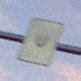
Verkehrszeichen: AnkuendigungOderFortsetzungUmleitungOhnePfeilsymbol
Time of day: SunriseSunset
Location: Outdoor (RoadRail)
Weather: PartlyCloudy
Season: NotSpecified
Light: Natural